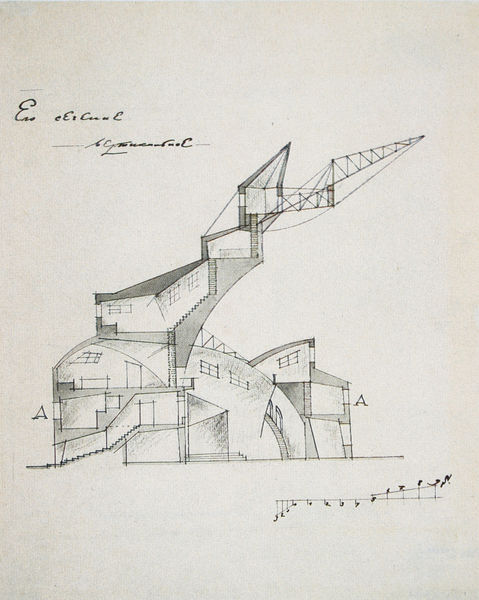
Titel: Architektonische Phantasie Nr.5
Künstler: Nikolaj Ladowskij
Standort: Moskau
Institution: Tretjakow-Galerie
Schlagwörter: fenster, skizze, zeichnung, gebäude, haus, architektur, häuser, blatt, rund, ansicht, türen, russland, grafik, treppe, treppen, ausleger, wände, kran, schnitt, bleistift, entwurf, fachwerk, geschosse, plan, querschnitt, handschrift, konstruktivismus, russisch, massstab, längsschnitt, skala, fiktiv, konstrunktion, melnikow, schnitt aa